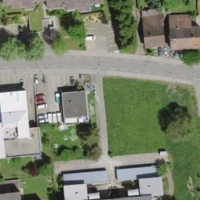
EUNIS habitat code: 54
Species observed at this site:
Prunella vulgaris